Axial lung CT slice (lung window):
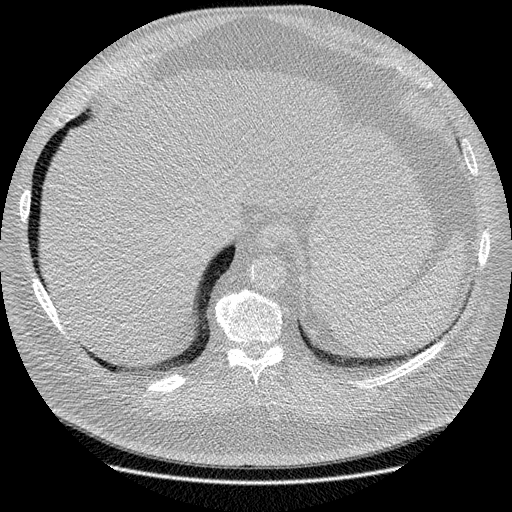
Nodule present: no